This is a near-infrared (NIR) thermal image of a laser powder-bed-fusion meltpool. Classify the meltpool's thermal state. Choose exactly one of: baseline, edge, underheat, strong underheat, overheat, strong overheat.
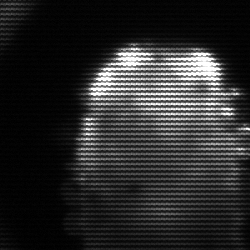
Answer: baseline